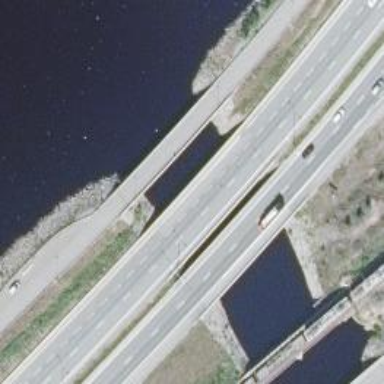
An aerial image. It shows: Bridge with beam structure.